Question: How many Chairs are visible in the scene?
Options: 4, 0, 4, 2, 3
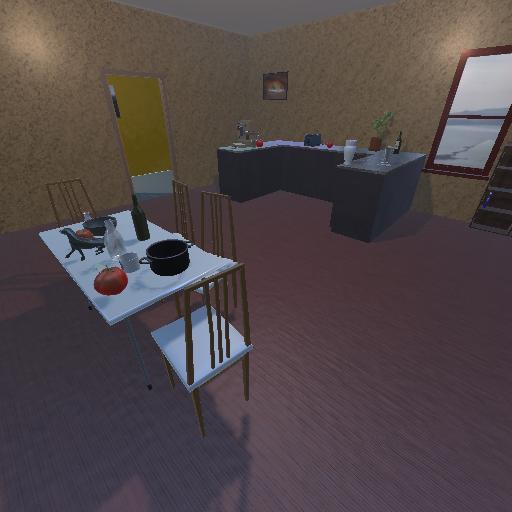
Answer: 4